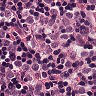
Metastatic tissue present: yes